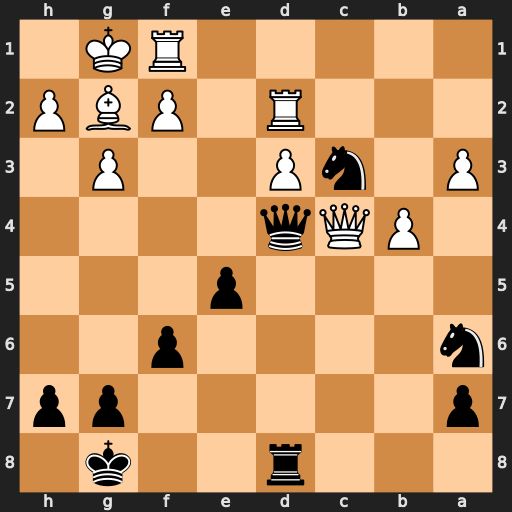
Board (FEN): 3r2k1/p5pp/n4p2/4p3/1PQq4/P1nP2P1/3R1PBP/5RK1
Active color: b
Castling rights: -
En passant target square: -
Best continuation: Qxc4 dxc4 Rxd2